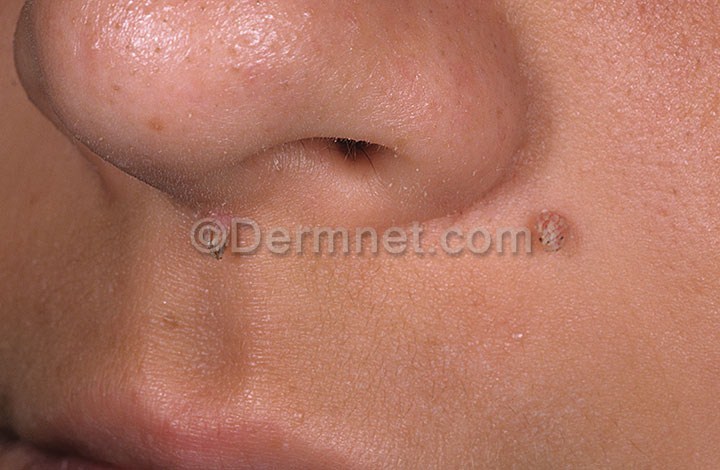
Disease: Warts Molluscum and other Viral Infections